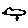
Label: bird